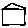
Label: house